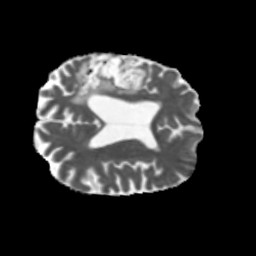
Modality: MD
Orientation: axial
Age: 55
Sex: male
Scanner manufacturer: siemens
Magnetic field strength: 3 T
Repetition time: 5.47 s
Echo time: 0.0854 s